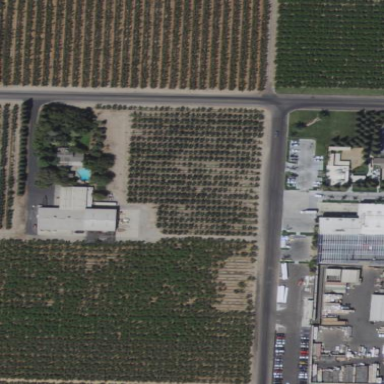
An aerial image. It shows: Orchard filled with nectarine trees.